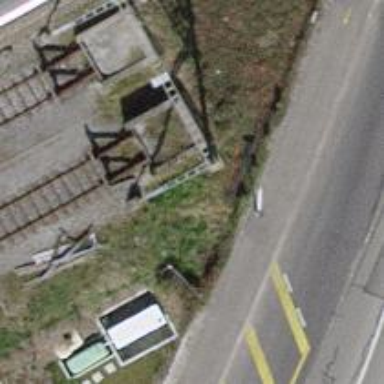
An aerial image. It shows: Railway buffer stop.